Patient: sex M, age 59
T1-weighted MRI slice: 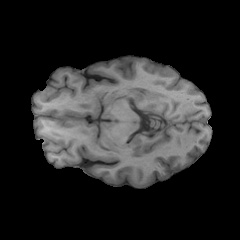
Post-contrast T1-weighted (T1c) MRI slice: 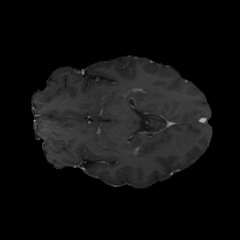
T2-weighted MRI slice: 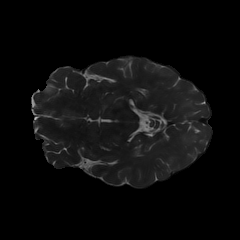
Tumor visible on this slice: no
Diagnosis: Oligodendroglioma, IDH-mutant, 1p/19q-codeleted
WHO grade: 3